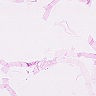
Metastatic tissue present: no